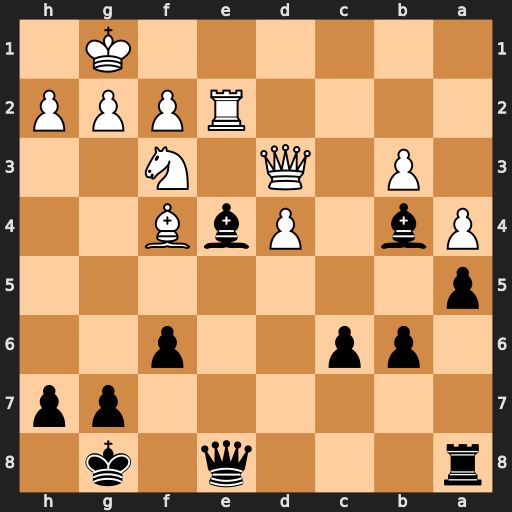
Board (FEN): r3q1k1/6pp/1pp2p2/p7/Pb1PbB2/1P1Q1N2/4RPPP/6K1
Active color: b
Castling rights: -
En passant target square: -
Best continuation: Bxd3 Rxe8+ Rxe8